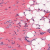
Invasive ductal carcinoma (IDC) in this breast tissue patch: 1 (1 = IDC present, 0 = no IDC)